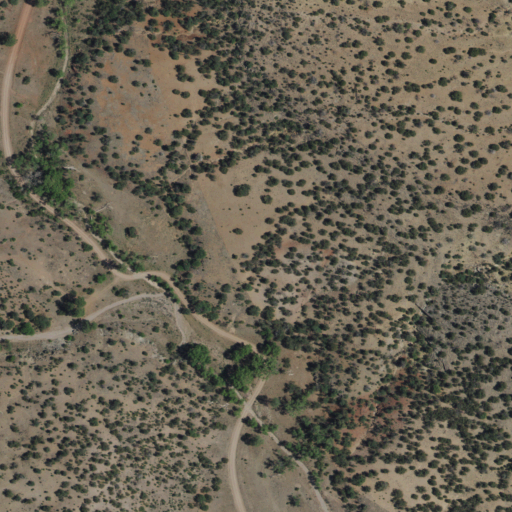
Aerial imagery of valley in New Mexico named Grapevine Canyon containing evergreen forest and shrub